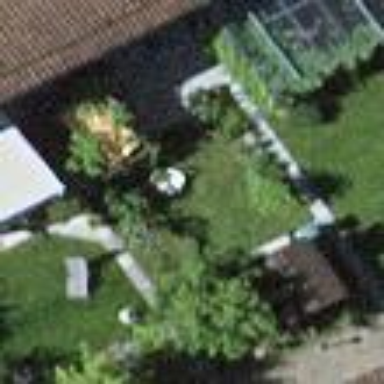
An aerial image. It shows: Residential garden.